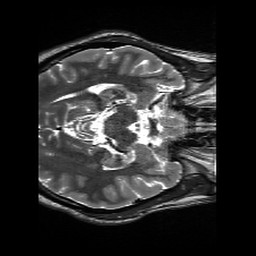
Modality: T2w
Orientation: axial
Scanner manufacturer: siemens
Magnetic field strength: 3 T
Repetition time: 13.52 s
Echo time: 0.088 s